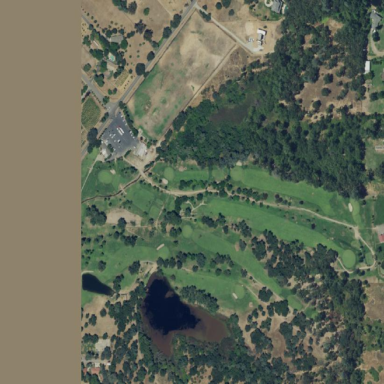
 place for golfing and leisure activities."